Question: I'm using grunt to launch my server with livereload and other tasks.
I've followed <URL> to run my grunt tasks.
It's working but I can't debug properly (when I set some breakpoints, there aren't hit)
When I launch the script, here is what I got:

As you can see the debugger appears in a 2nd tab, but it's not doing anything. (even if it says it's connected successfully).
To debug my app I've to stop this 2nd tab, and run a remote debugger... Anyway to fix this?
Additional info: The server is run in another process. If I run it in the same process as grunt, there are no issues.
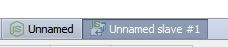
Answer: As mentioned by lena, the issue seems to be fixed in <URL>.